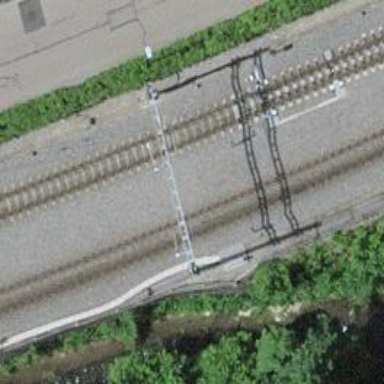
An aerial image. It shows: Narrow-gauge railway with electrified contact line.